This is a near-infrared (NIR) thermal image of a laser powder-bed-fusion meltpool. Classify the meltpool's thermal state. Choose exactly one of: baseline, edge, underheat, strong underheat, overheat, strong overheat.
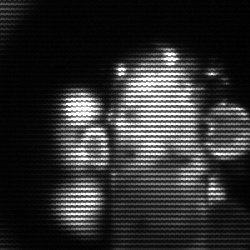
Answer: strong underheat